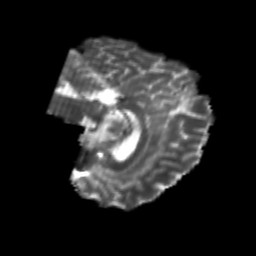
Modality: T2w
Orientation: sagittal
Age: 21
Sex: male
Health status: healthy
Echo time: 0.074 s